Question: In a WPF label, is aligned like this, that if the font size is increased, the label size increases in -right.

Is there a possibility to make it increase in -right direction?
PS.
The labels are contained in a 'Canvas'.
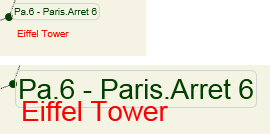
Answer: If you specify the Vertical Label position within the Canvas with Canvas.Top it will grow downwards when font-size increases. If you specify Vertical position with Canvas.Bottom it will grow upwards. The same goes for Canvas.Left and Canvas.Right.